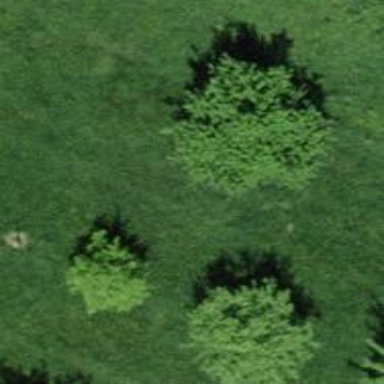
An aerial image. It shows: Broadleaved tree with lush foliage.